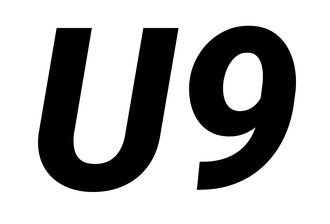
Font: Roboto-Italic_ExtraBold_Italic